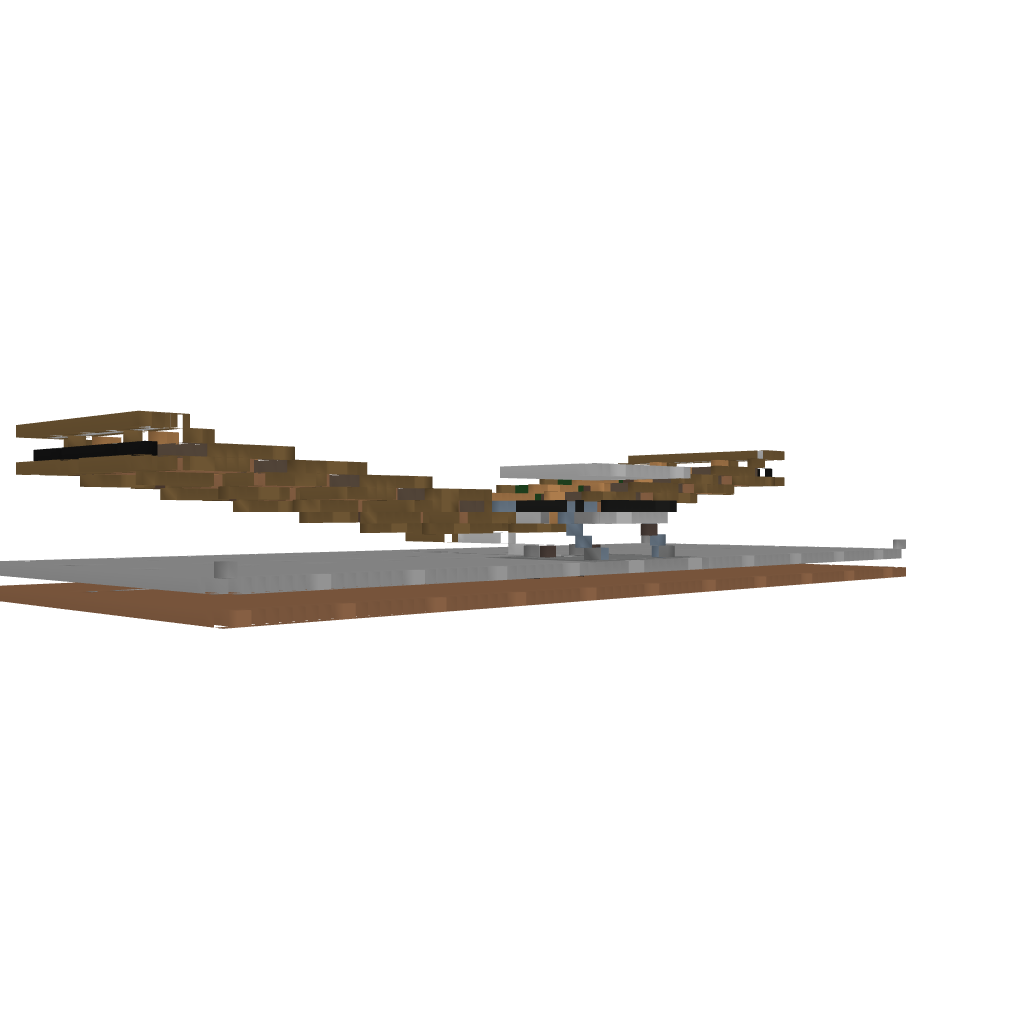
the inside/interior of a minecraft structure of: Semi-AutoFarm